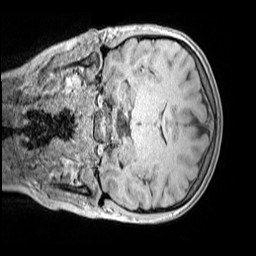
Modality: MP2RAGE
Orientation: coronal
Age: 10
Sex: female
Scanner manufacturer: siemens
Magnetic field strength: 3 T
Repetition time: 4 s
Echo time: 0.00299 s